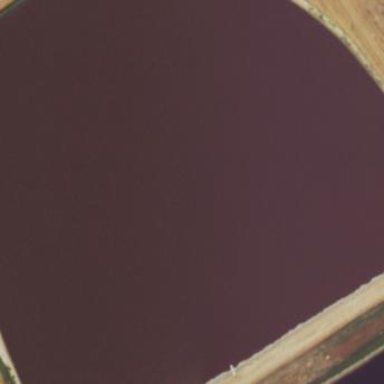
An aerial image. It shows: Reservoir of water.